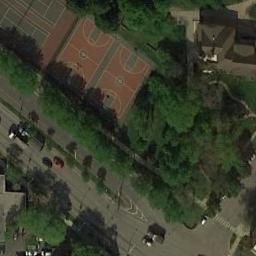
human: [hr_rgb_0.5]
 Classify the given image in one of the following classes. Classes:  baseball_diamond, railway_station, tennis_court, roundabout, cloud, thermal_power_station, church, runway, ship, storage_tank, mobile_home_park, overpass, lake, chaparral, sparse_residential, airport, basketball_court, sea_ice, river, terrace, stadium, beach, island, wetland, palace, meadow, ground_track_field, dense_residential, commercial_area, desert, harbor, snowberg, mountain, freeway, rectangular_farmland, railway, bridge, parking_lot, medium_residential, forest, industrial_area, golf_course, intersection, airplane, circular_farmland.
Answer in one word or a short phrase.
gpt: basketball_court